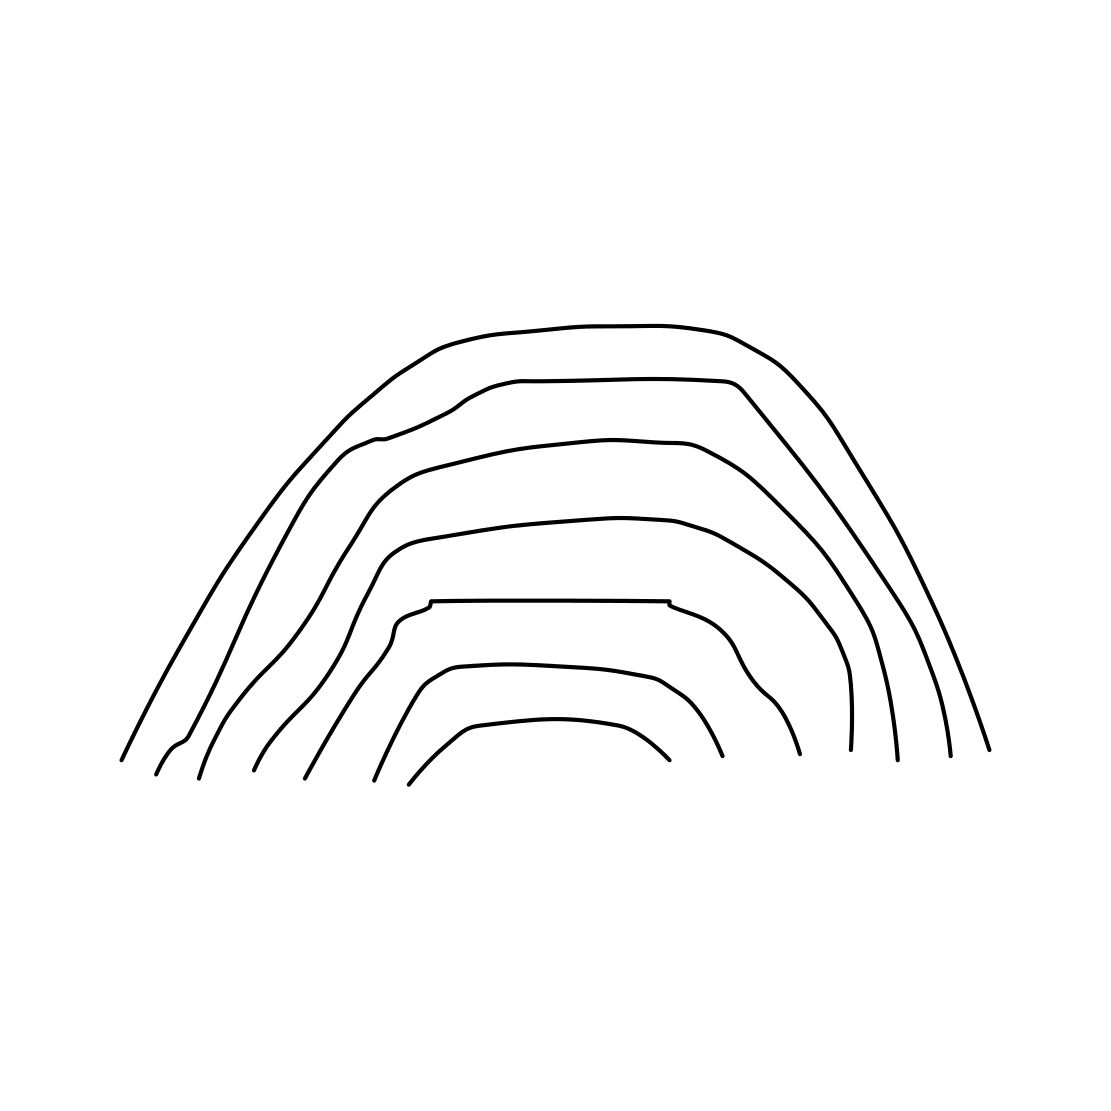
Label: rainbow